Aerial crown-view tile of a tropical tree (Barro Colorado Island, Panama), acquired 20241014:
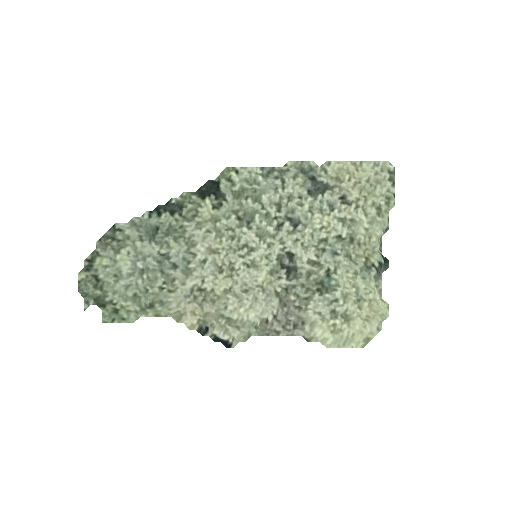
Species: Luehea seemannii
GBIF accepted scientific name: Luehea seemannii
Crown area: 68.498 m²